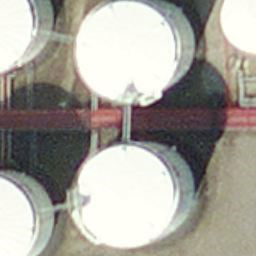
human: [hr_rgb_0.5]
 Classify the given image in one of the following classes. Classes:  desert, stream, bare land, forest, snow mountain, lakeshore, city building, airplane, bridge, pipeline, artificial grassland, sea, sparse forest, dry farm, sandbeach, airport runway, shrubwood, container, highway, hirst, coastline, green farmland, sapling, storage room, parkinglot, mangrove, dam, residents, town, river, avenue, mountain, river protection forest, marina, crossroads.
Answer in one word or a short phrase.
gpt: storage room